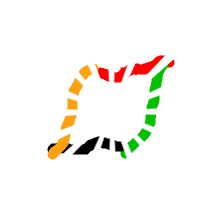
Shape: parallelogram